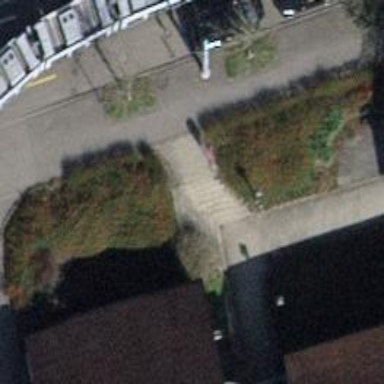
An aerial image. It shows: Road with steps.